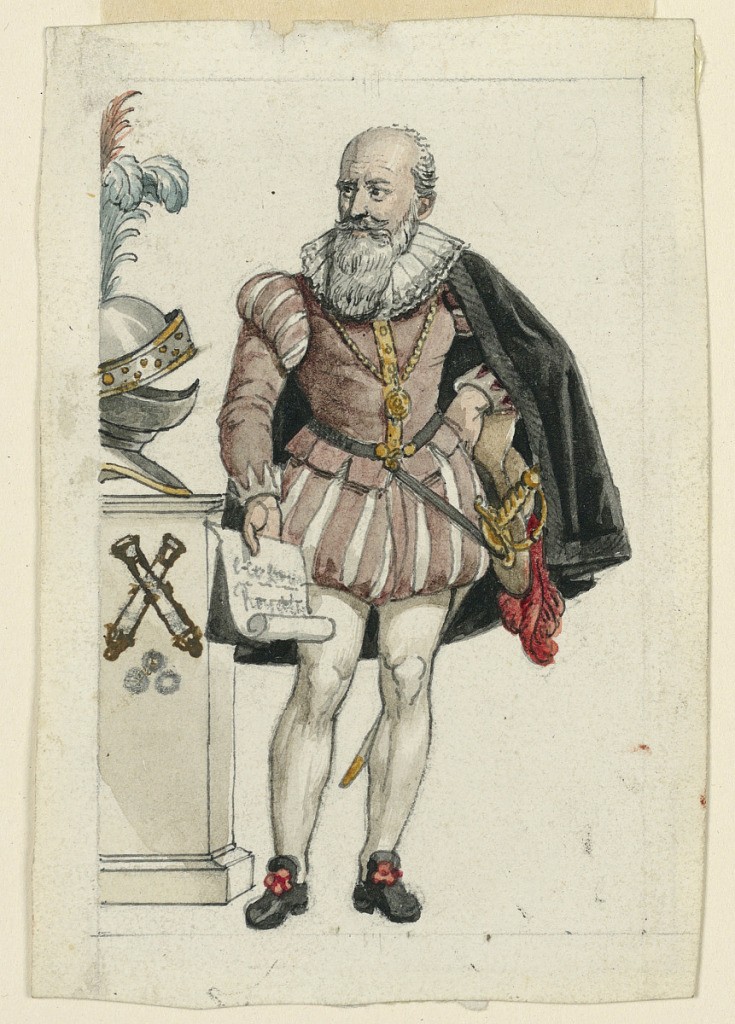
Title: Design for a Playing Card: Valet (or Jack) of Hearts
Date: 1825–1850
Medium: Graphite, brush and watercolor
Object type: Playing Card
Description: Sully is shown standing beside a pedestal upon which a helmet stands. He carries a paper scroll with an inscription of which "Roy" is intelligible.